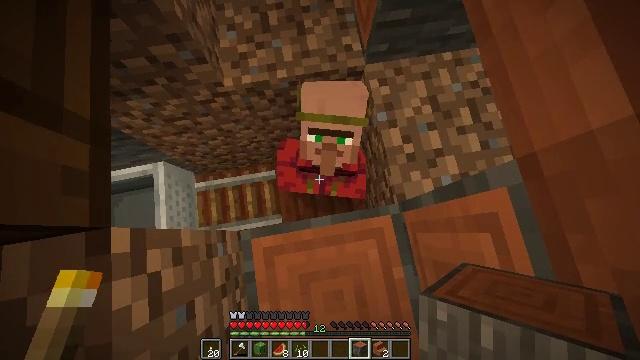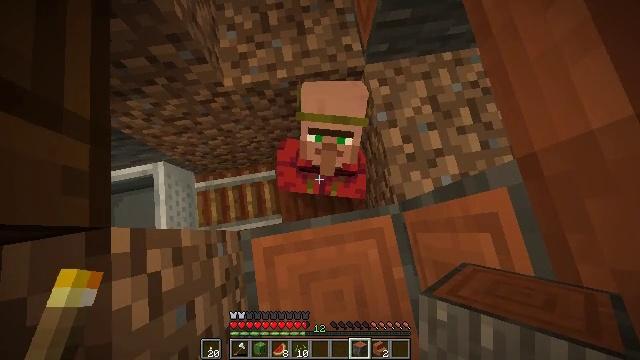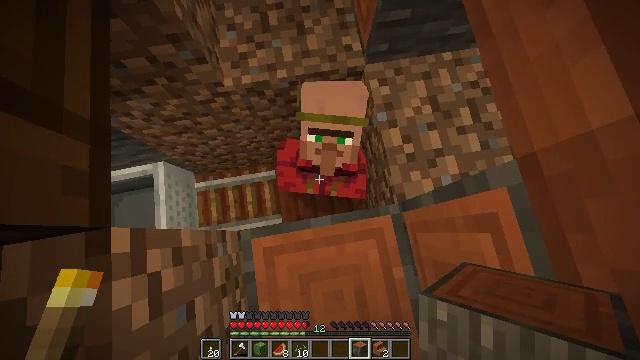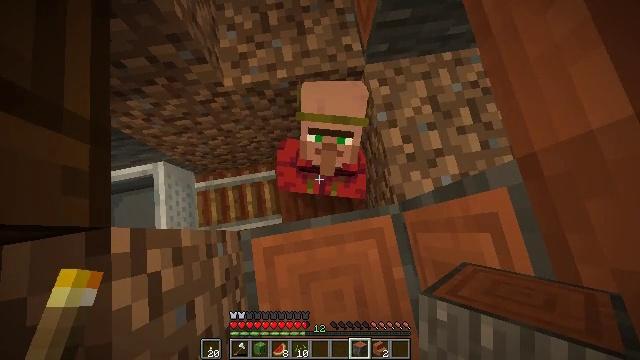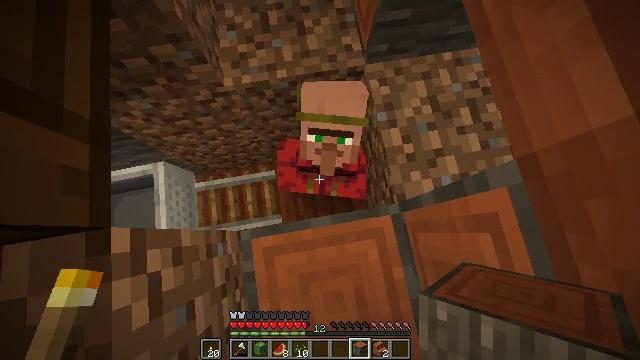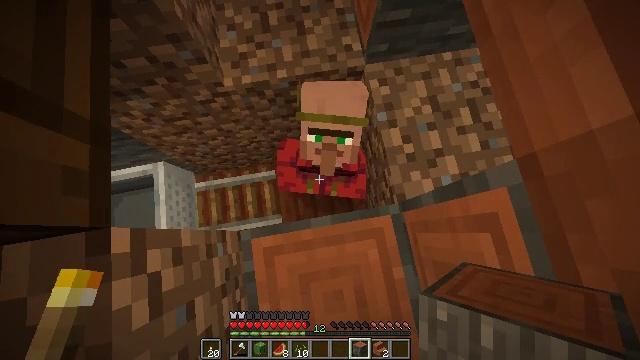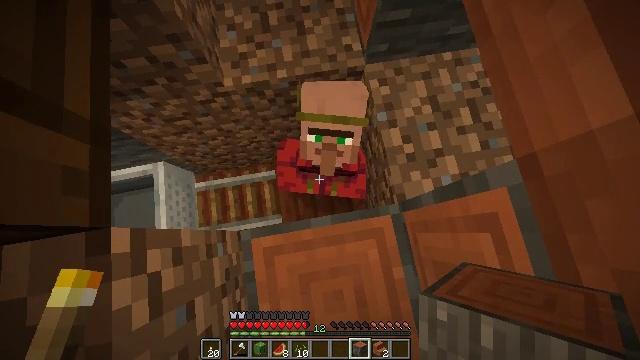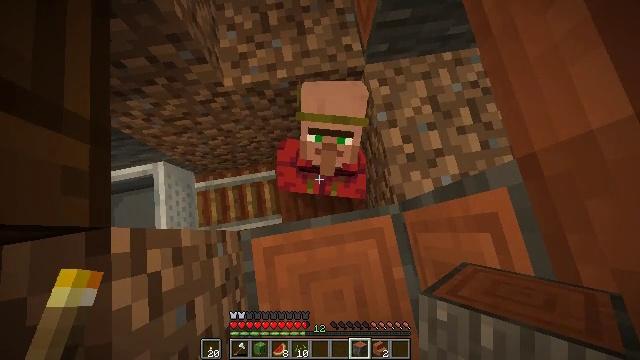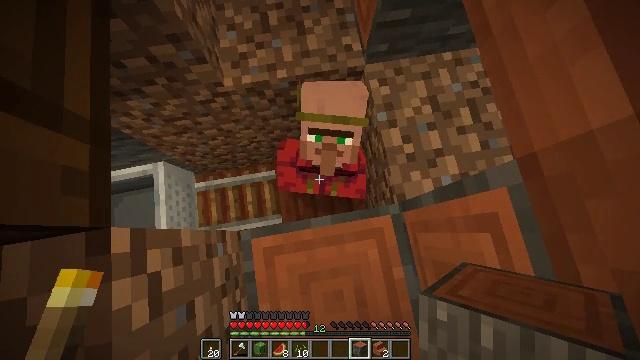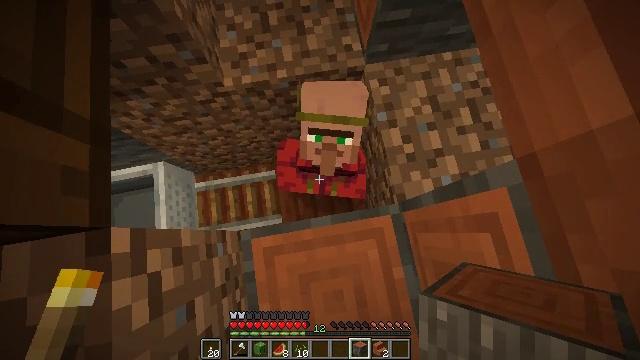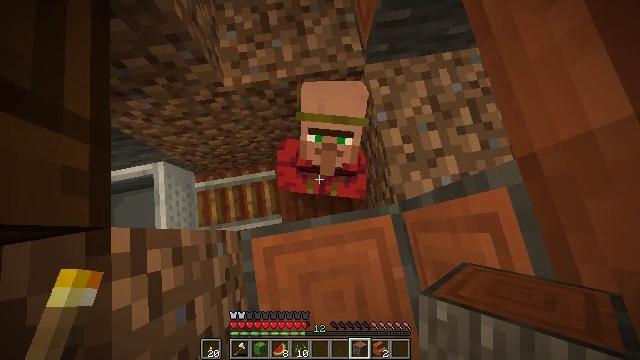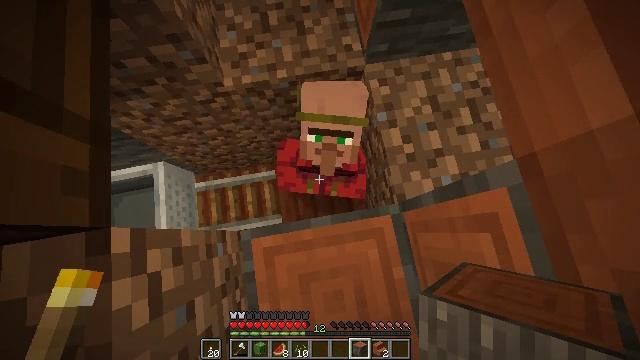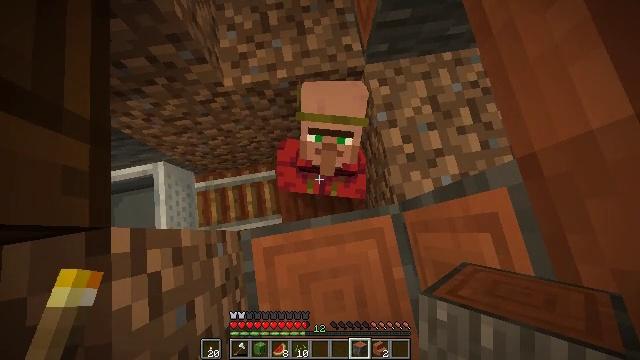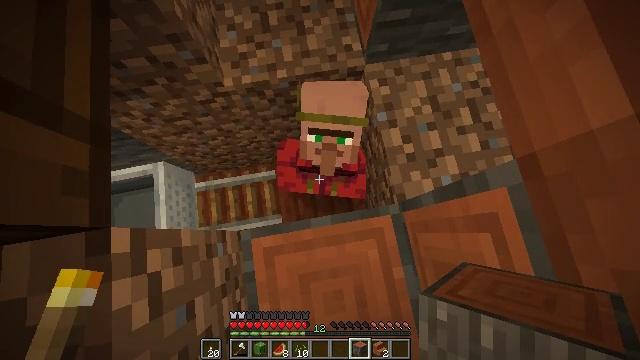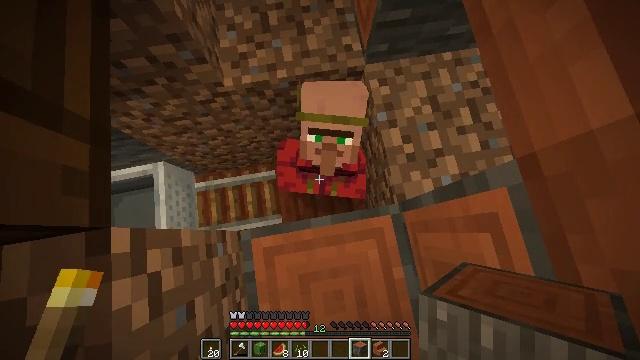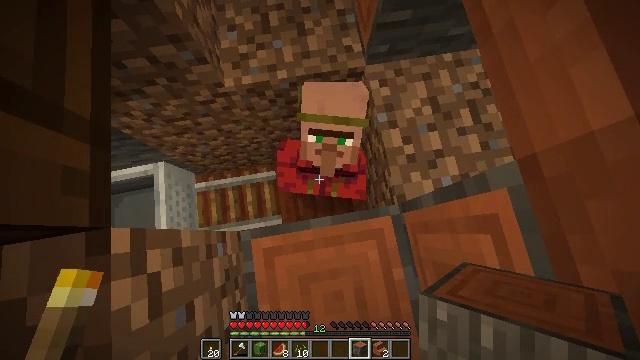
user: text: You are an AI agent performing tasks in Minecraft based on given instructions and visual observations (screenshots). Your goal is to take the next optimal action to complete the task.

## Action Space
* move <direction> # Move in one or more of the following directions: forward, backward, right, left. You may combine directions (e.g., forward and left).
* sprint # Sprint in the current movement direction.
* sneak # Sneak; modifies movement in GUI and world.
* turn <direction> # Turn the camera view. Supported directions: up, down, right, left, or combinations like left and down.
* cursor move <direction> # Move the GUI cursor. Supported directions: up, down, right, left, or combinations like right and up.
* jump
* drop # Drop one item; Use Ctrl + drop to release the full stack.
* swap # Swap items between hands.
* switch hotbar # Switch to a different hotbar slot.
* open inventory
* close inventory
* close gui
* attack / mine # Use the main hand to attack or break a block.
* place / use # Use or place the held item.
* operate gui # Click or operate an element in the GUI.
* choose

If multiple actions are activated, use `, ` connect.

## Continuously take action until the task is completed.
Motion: motion action
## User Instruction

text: Break the cartography table.
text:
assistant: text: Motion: no_op
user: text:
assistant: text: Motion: no_op
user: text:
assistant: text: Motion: no_op
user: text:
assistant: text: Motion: no_op
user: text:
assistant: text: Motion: no_op
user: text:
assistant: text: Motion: no_op
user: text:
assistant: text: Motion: no_op
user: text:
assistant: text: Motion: no_op
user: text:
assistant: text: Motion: no_op
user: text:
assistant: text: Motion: no_op
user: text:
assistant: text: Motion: no_op
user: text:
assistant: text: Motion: no_op
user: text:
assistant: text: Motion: no_op
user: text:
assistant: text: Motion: no_op
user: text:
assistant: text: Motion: no_op
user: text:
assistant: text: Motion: no_op
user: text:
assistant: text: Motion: no_op
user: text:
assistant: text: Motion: no_op
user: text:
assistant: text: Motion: no_op
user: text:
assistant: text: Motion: no_op
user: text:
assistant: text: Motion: no_op
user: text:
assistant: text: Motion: no_op
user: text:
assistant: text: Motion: no_op
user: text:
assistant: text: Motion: no_op
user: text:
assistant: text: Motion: no_op
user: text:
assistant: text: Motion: no_op
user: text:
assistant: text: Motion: no_op
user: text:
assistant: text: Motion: no_op
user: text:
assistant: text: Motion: no_op
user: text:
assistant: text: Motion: no_op